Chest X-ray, AP view. Patient: 69 years old, sex M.
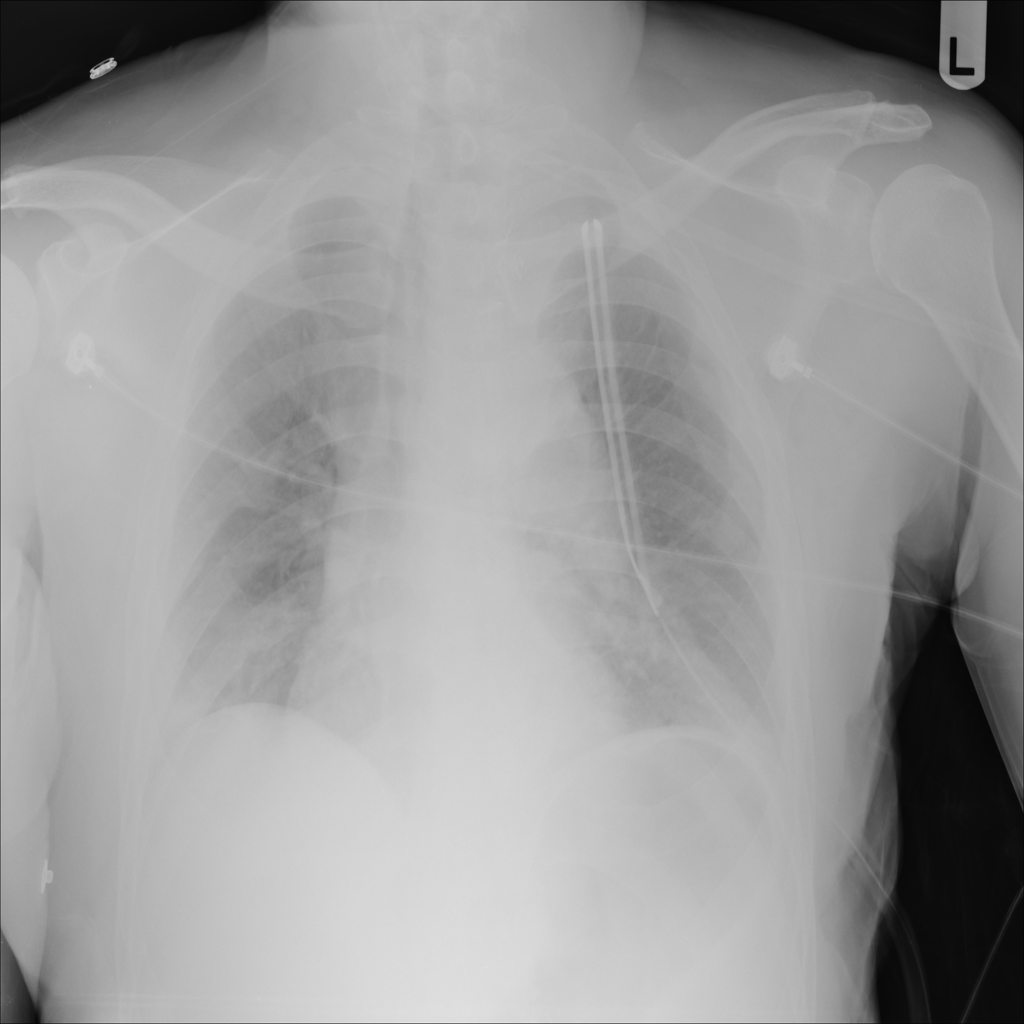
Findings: No Finding